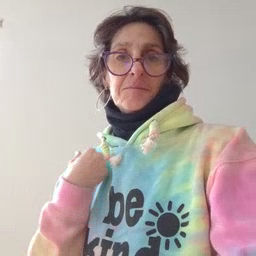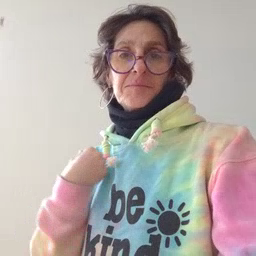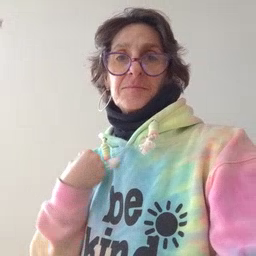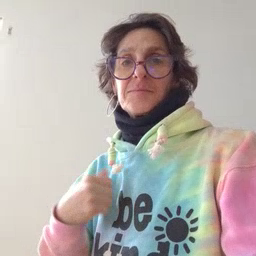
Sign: animal